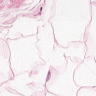
Metastatic tissue present: no